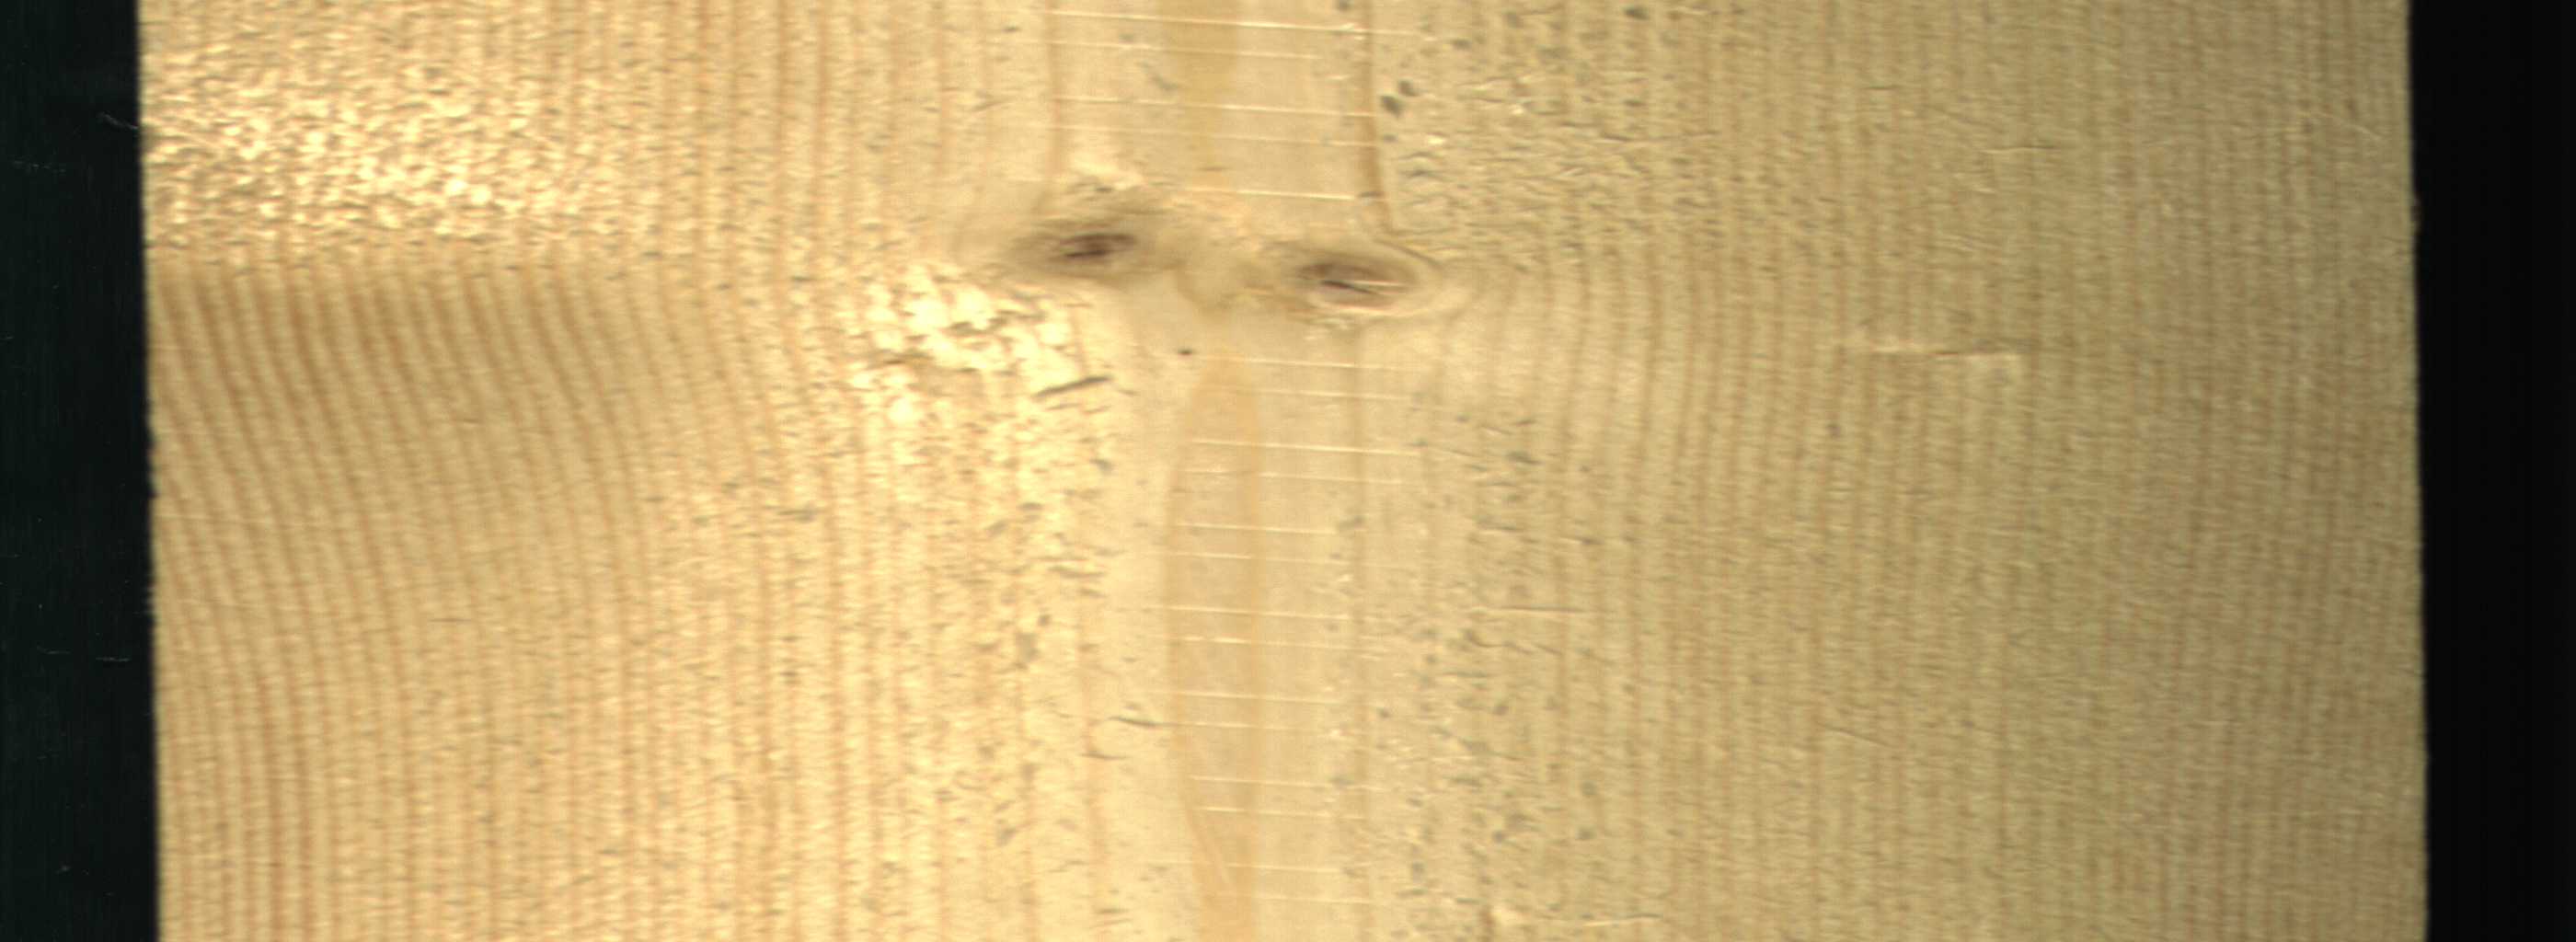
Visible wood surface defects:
Live_Knot
Live_Knot